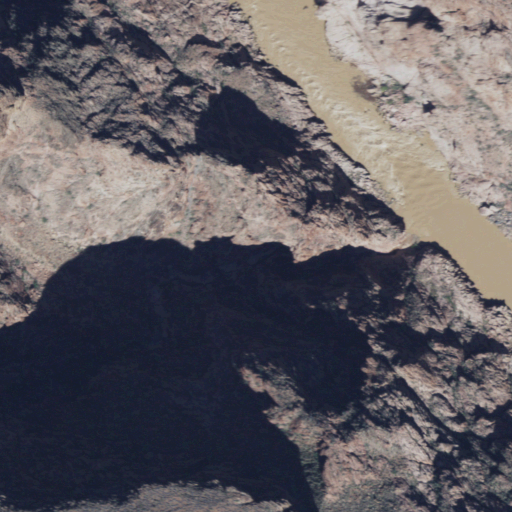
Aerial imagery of valley in Arizona named Turquoise Canyon containing shrub, barren land, open water, and grassland